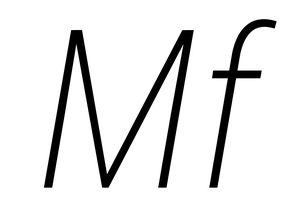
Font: Roboto-Italic_Condensed_ExtraLight_Italic